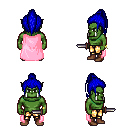
a pixel art fantasy rpg character, male body template, orc, green skin, pink cape, gold greaves, blue long topknot hairstyle, bracelets, brown shoes, dagger, four views (front, back, left, right), 2x2 character sprite sheet, small pixel art, hard edges, no anti-aliasing